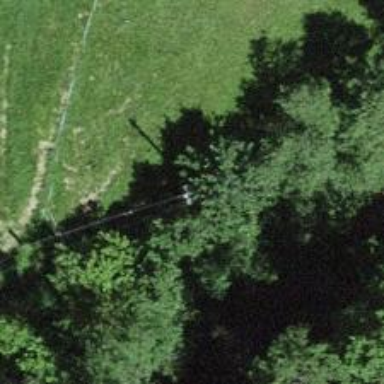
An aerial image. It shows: Power pole.